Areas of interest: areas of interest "Shopping Mall"
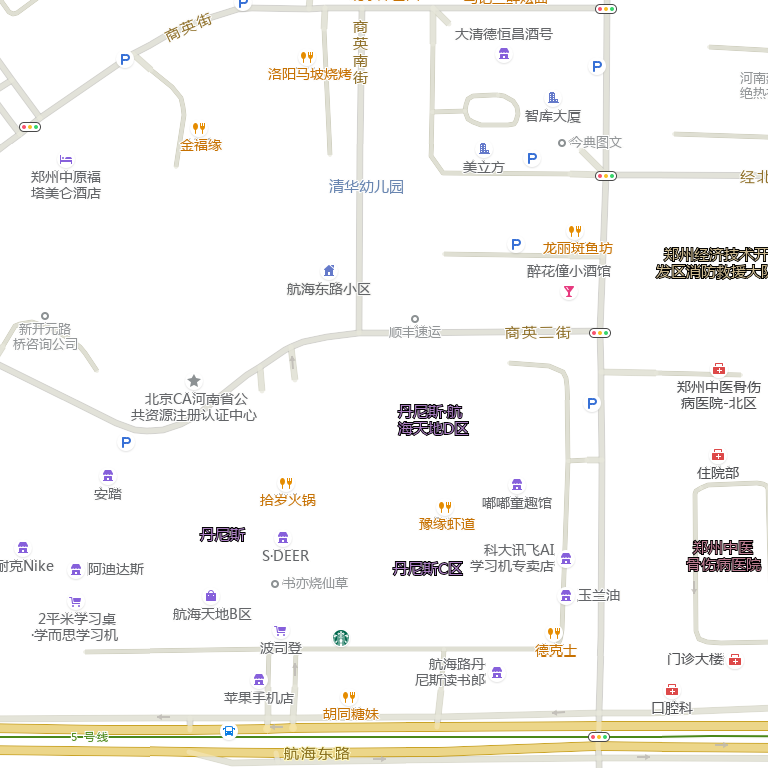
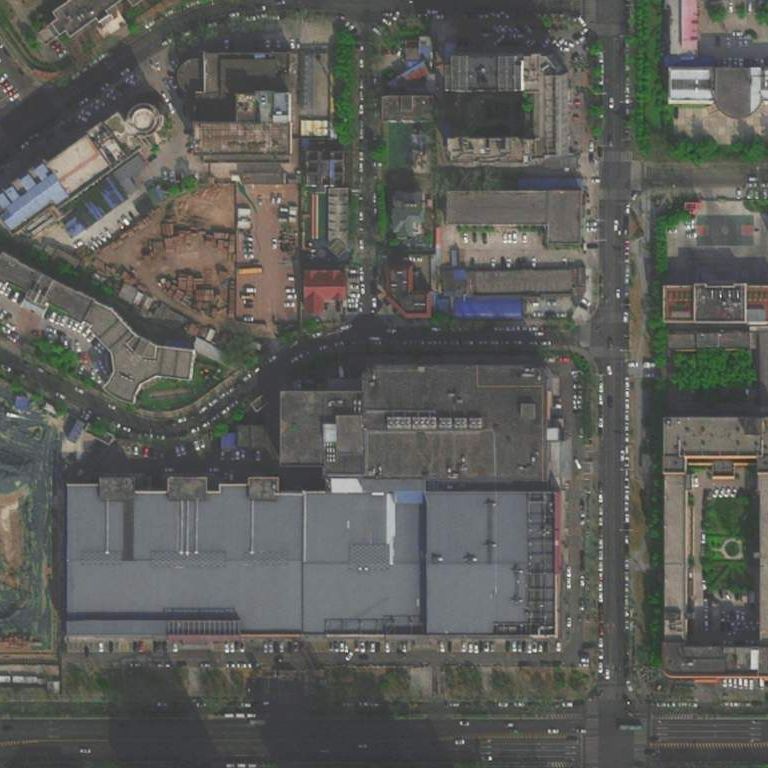